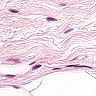
Metastatic tissue present: no